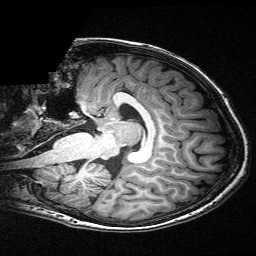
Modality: T1w
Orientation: sagittal
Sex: male
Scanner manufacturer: siemens
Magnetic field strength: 3 T
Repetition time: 2.3 s
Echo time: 0.00336 s